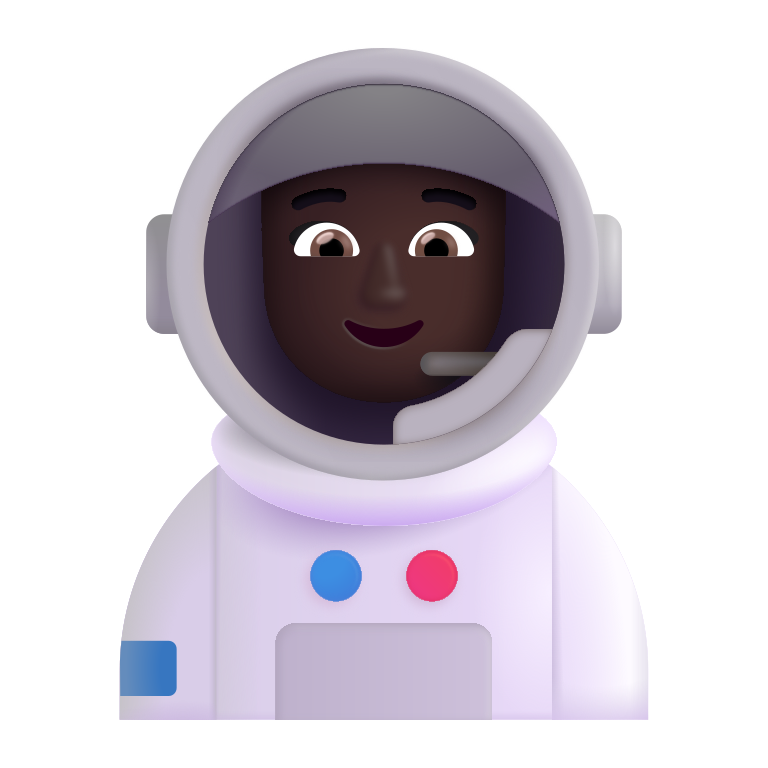
woman astronaut color dark